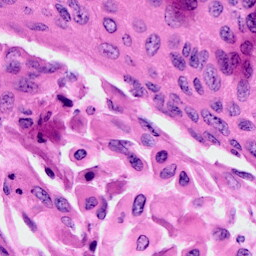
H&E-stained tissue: Cervix